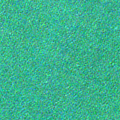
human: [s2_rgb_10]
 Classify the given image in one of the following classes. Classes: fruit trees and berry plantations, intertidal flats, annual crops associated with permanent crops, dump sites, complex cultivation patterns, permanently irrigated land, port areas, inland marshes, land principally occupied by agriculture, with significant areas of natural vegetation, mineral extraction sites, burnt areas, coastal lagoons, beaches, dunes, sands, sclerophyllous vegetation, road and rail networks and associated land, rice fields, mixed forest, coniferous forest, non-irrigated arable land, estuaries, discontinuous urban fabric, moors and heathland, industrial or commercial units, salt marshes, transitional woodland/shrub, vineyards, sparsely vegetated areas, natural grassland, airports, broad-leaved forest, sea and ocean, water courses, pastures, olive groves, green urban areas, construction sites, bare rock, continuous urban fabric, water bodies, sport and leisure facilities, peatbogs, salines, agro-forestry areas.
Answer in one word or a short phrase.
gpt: sea and ocean